Question: Count the number of objects in the diagram.
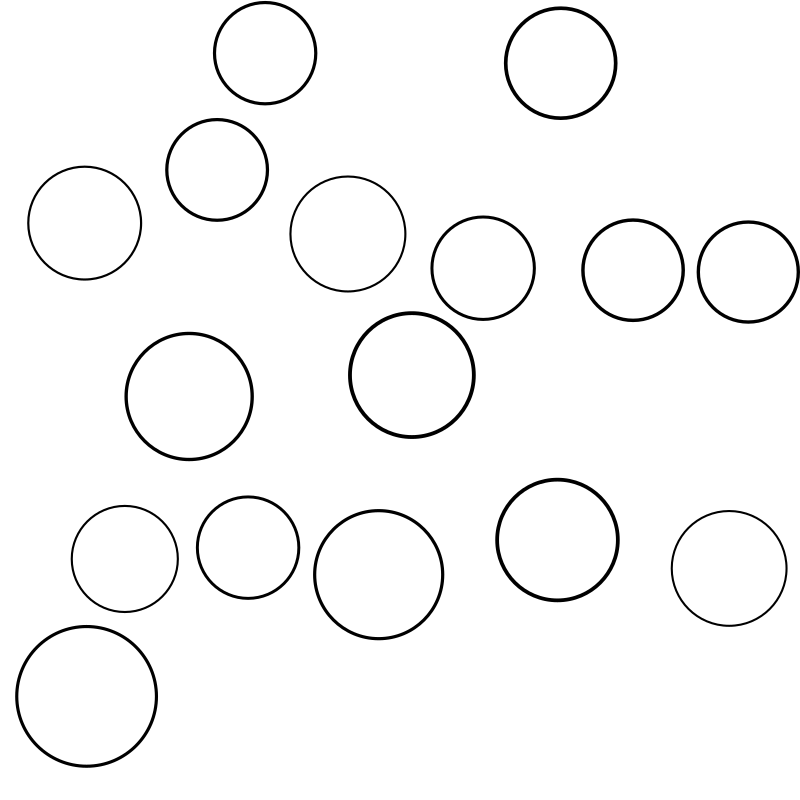
Answer: 16